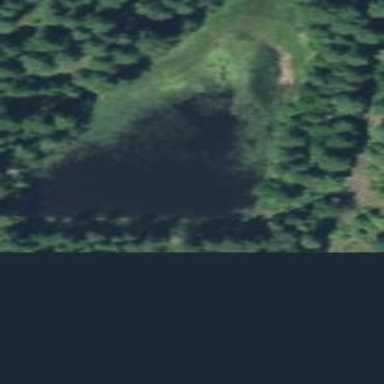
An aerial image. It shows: Serene pond surrounded by nature.